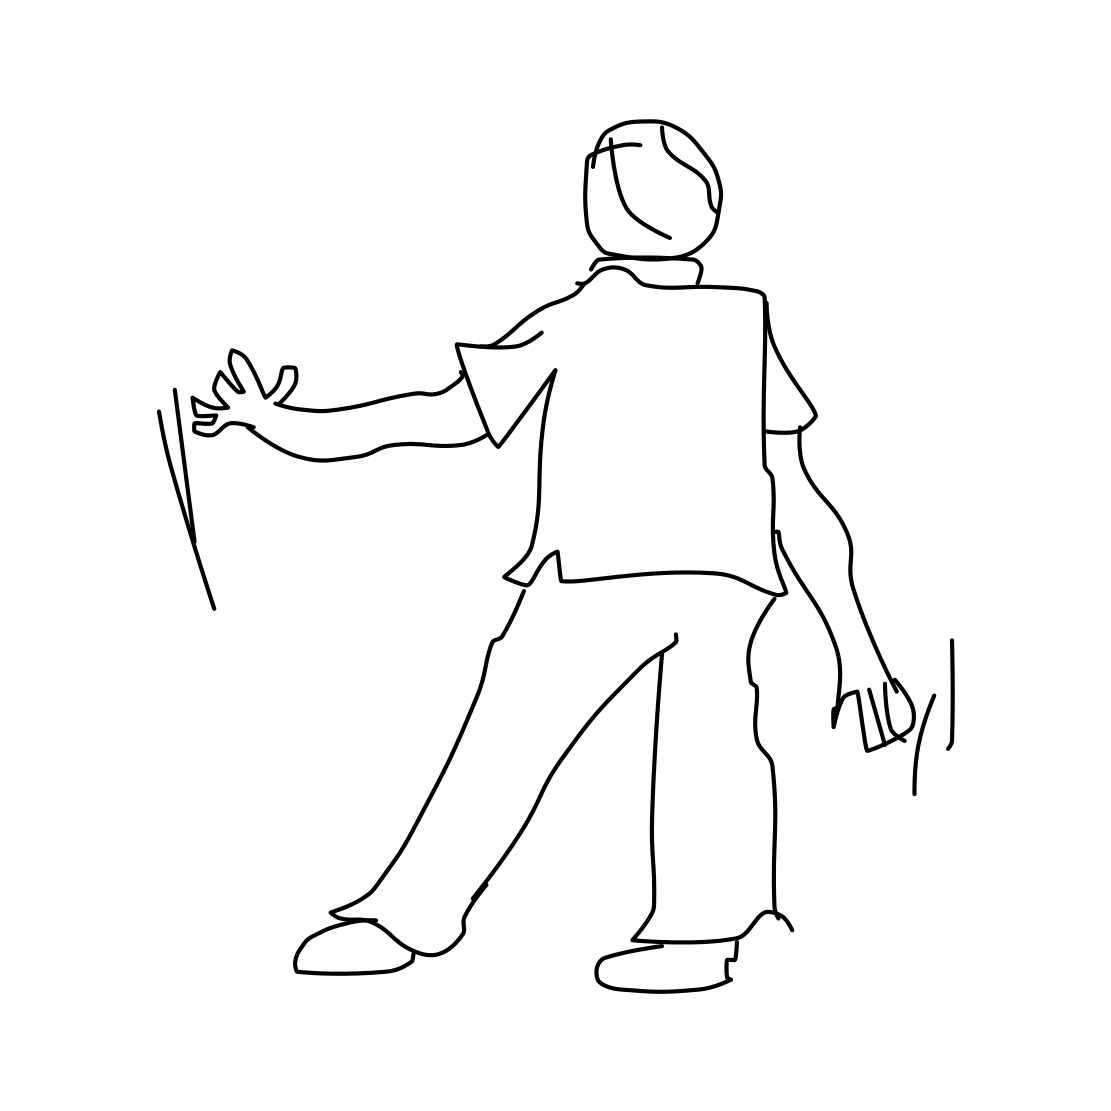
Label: person walking